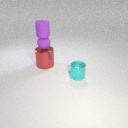
small purple rubber sphere above large red metal cylinder